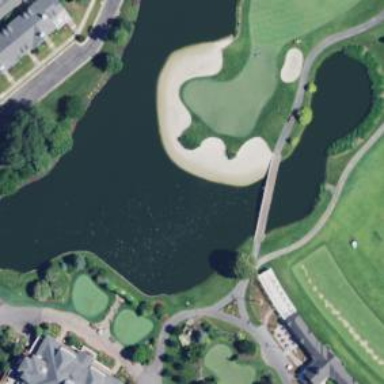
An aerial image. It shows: Golf bunker filled with sandy terrain.